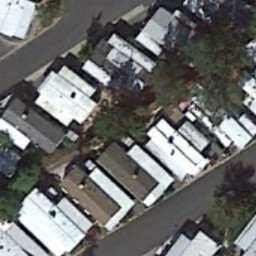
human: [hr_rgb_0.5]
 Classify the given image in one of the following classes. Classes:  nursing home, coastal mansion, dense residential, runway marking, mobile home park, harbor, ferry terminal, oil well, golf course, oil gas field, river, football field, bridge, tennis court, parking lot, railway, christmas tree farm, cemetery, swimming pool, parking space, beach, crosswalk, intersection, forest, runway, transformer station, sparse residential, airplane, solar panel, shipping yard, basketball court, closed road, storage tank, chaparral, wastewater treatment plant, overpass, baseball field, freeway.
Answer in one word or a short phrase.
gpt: mobile home park